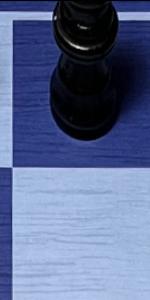
Label: Empty